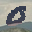
Label: 0